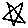
Label: star